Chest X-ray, PA view. Patient: 30 years old, sex M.
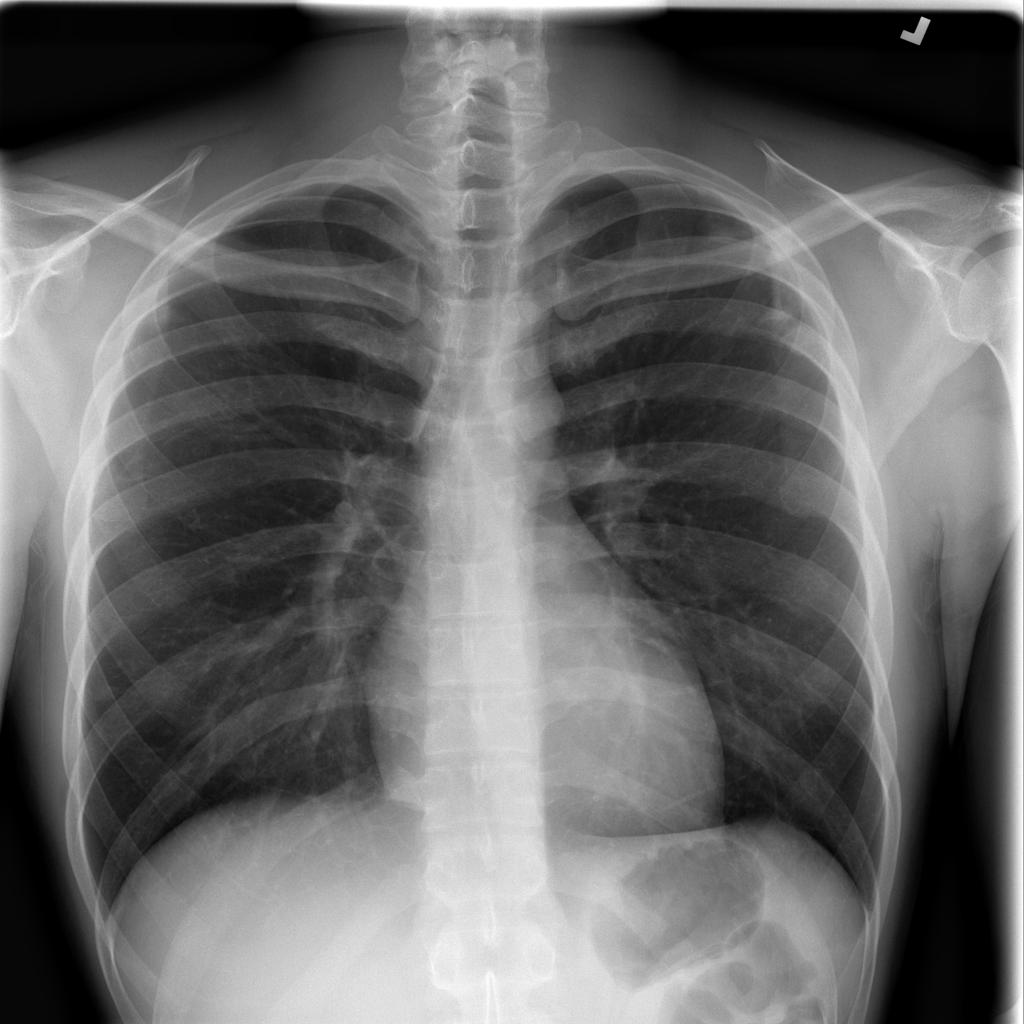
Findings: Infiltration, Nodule